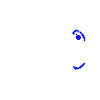
Particle: pion